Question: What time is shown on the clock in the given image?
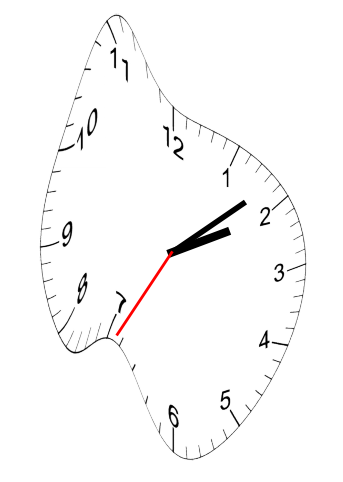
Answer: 02:08:35